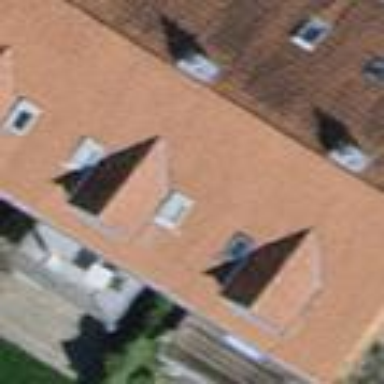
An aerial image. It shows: Building with tile roof.